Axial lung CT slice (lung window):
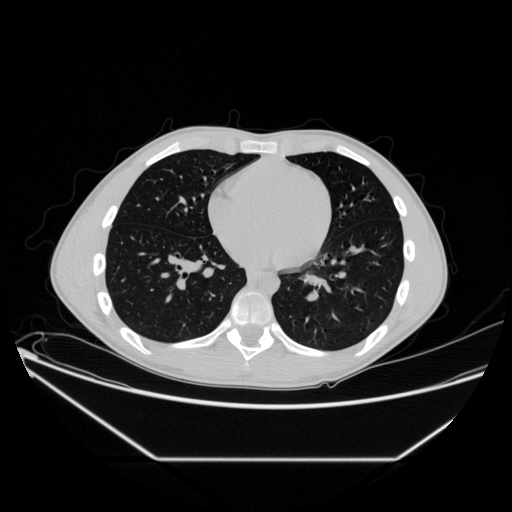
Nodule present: no